Field crop: maize
Growth stage: 2
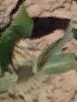
Species: maize